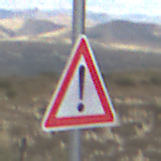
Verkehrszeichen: Gefahrenstelle
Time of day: Midday
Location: Outdoor (Nature)
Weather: PartlyCloudy
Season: NotSpecified
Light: Natural